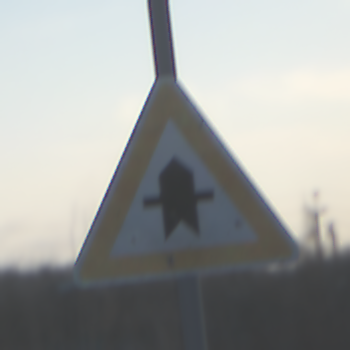
Verkehrszeichen: Vorfahrt
Umgebung: Outdoor, Suburban
Tageszeit: SunriseSunset
Wetter: PartlyCloudy
Licht: Natural
Jahreszeit: Winter
Kontrast: MediumContrast